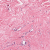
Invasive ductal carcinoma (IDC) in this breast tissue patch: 0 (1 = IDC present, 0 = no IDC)